Interaction volume radius: 10 \u00c5
Interaction volume height: 20 \u00c5
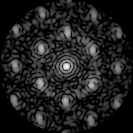
Disorder parameter: 0.459